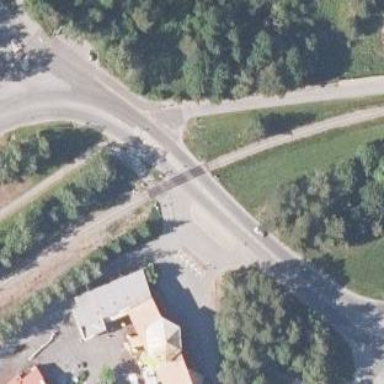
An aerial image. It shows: Level crossing with both lights and saltire in place.